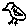
Label: bird